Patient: sex M, age 66
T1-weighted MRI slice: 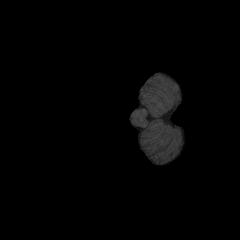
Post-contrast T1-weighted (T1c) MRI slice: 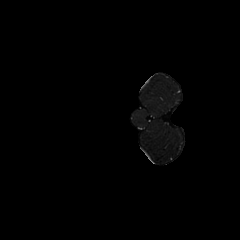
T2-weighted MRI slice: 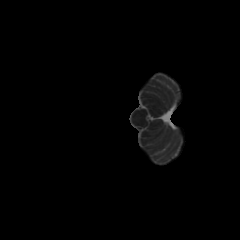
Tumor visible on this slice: no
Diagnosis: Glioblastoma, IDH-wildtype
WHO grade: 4